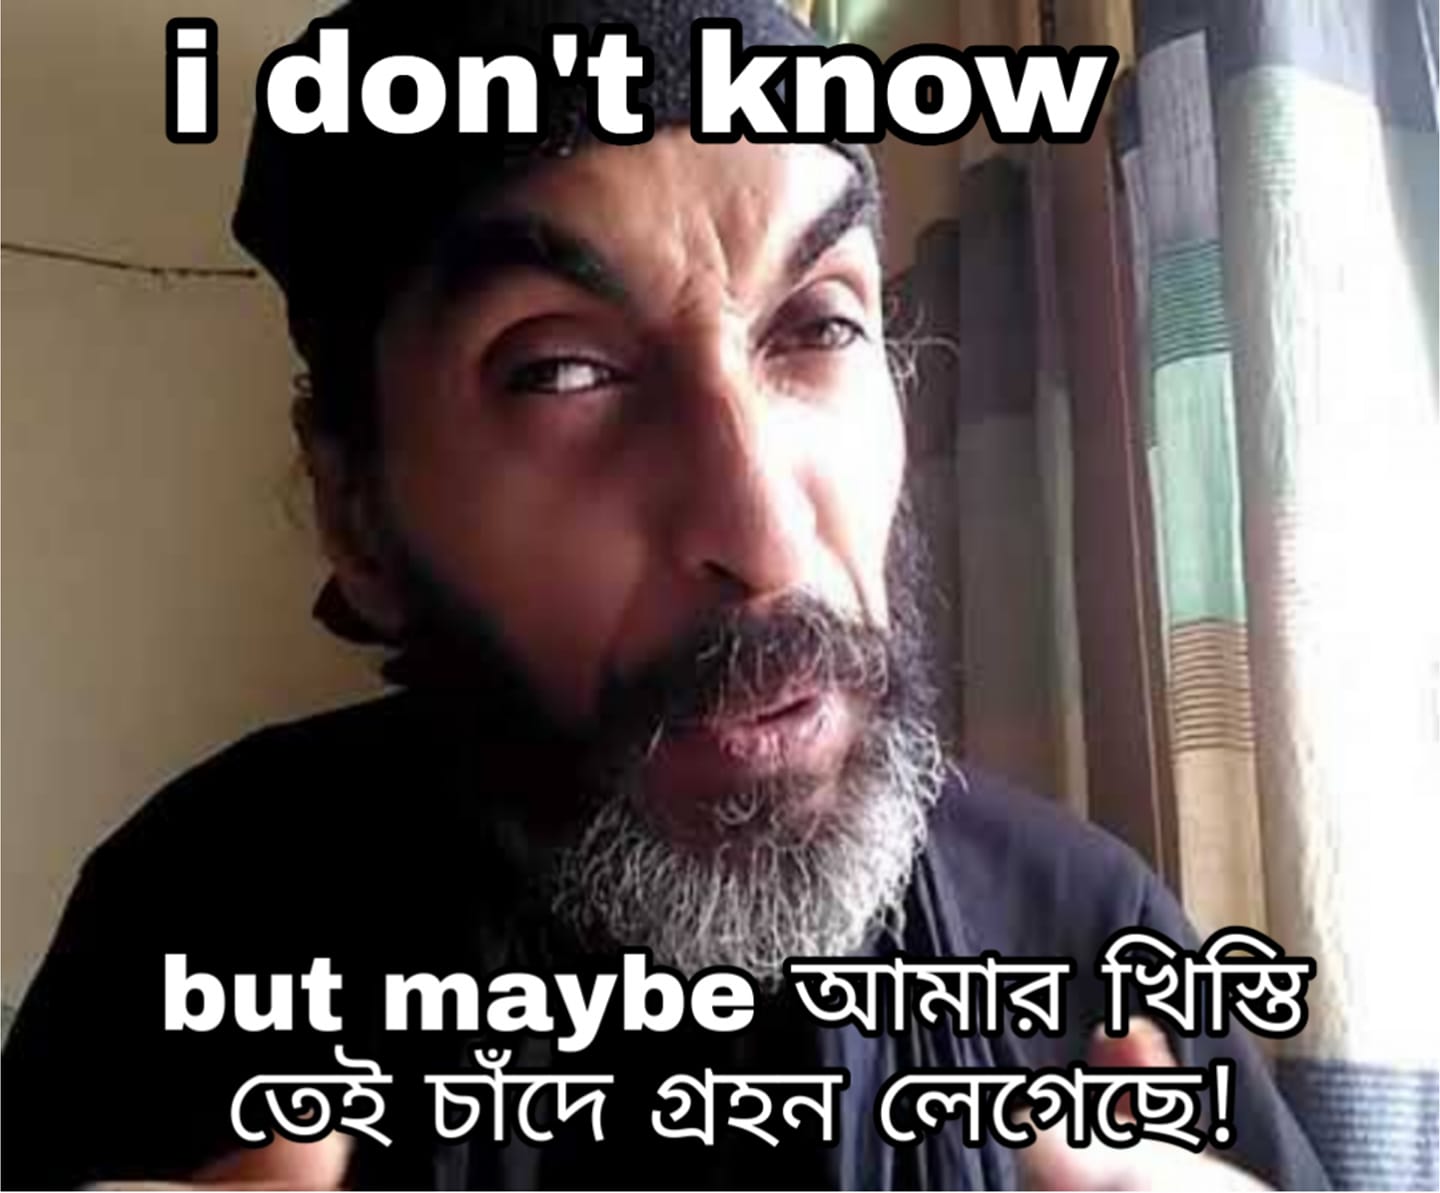
Caption: i don't know   but maybe আমার খিস্তি তেই চাঁদে গ্রহন লেগেছে !
Label: hate